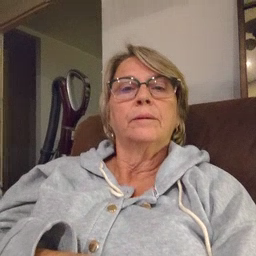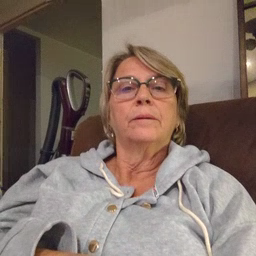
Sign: say